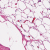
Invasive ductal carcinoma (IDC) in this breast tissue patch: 0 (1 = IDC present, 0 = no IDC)